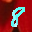
Label: 8